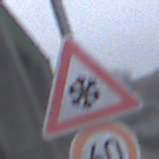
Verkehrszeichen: SchneeOderEisglaette
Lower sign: Geschwindigkeit60
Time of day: MorningAfternoon
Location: Outdoor (Suburban)
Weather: Overcast
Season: NotSpecified
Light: Natural